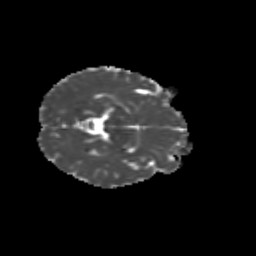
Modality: MD
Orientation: axial
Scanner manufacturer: siemens
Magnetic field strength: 3 T
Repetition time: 9.2 s
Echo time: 0.084 s